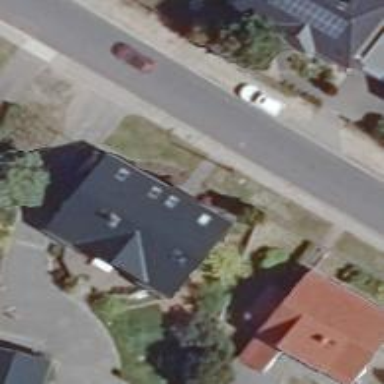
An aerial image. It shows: Simple and straightforward house.